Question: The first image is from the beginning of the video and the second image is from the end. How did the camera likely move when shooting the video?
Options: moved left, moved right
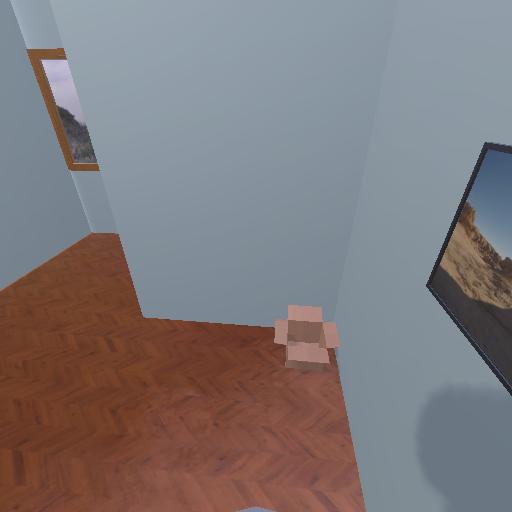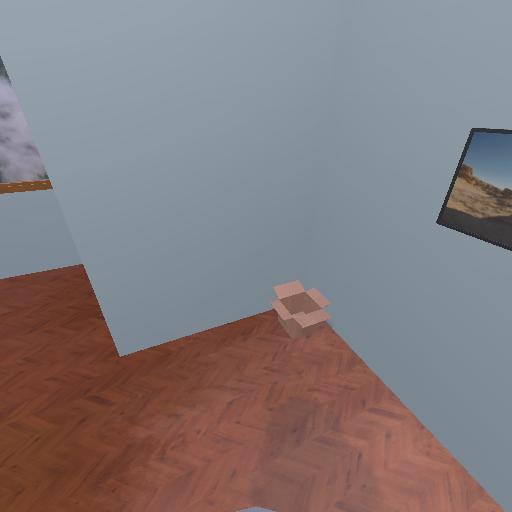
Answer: moved left